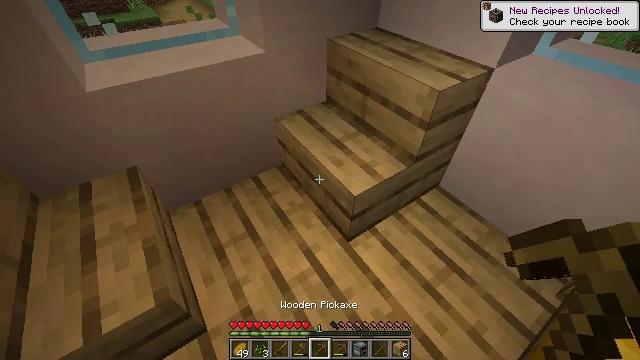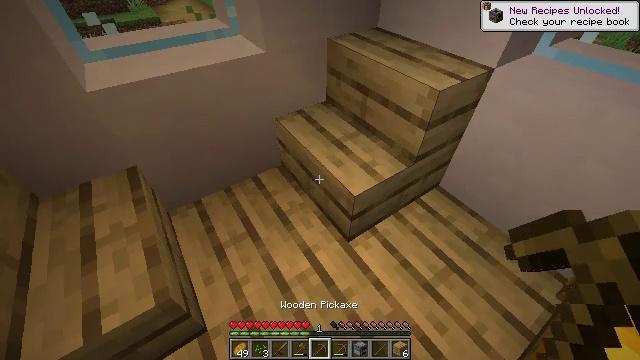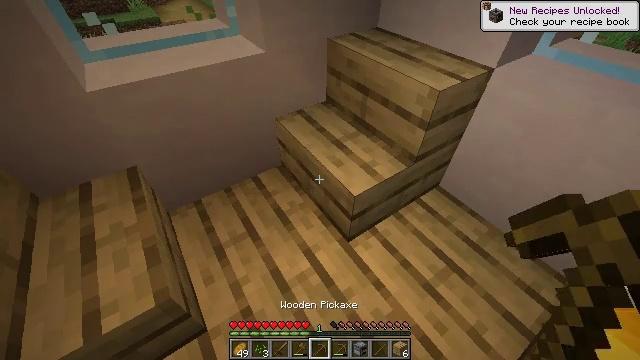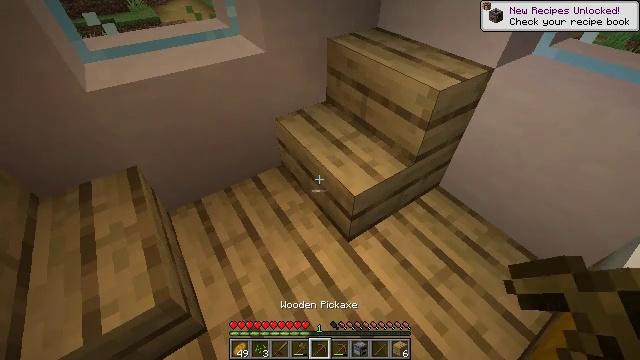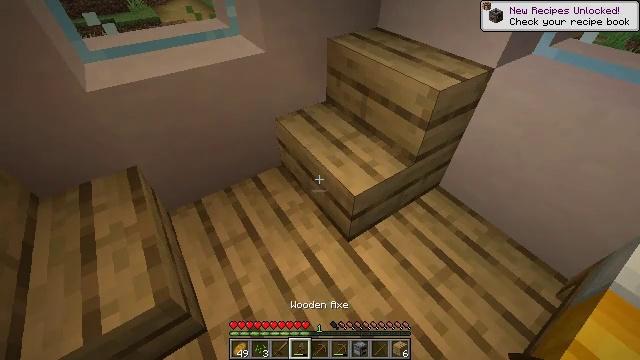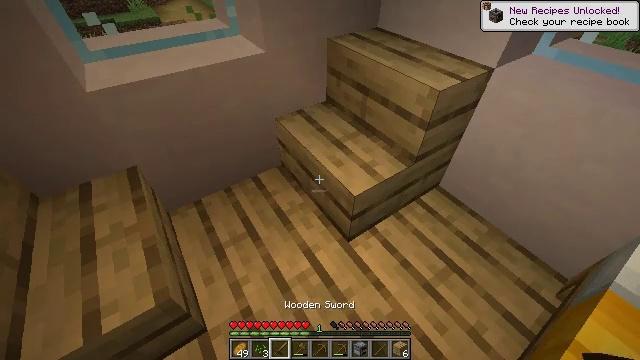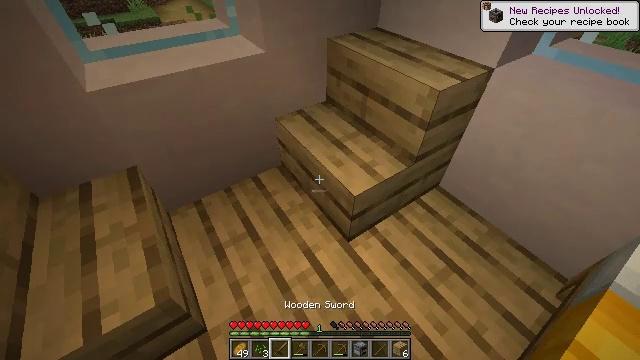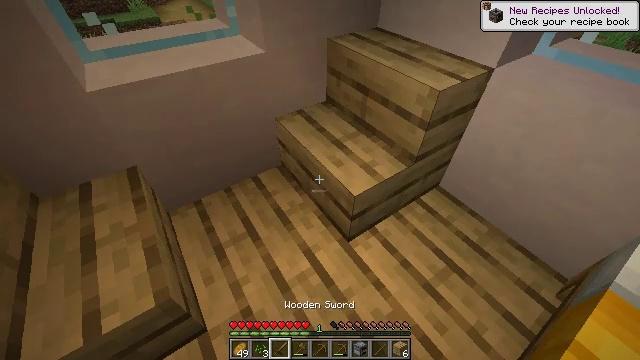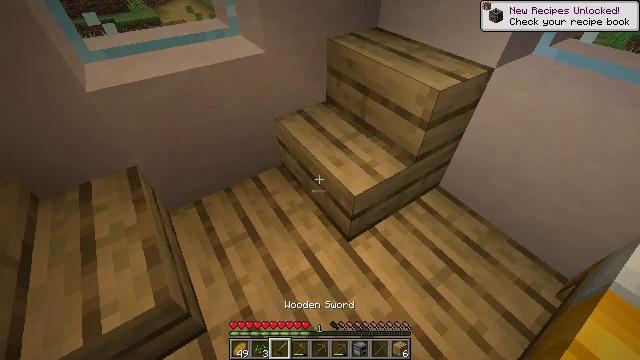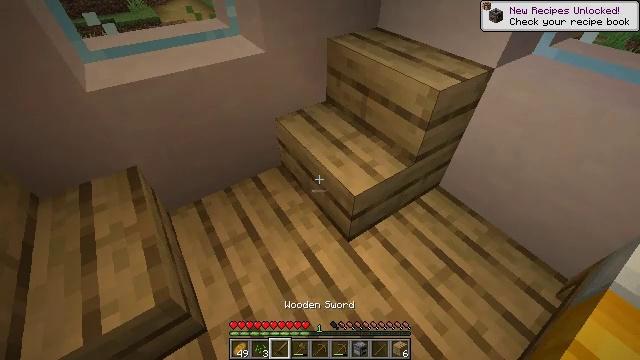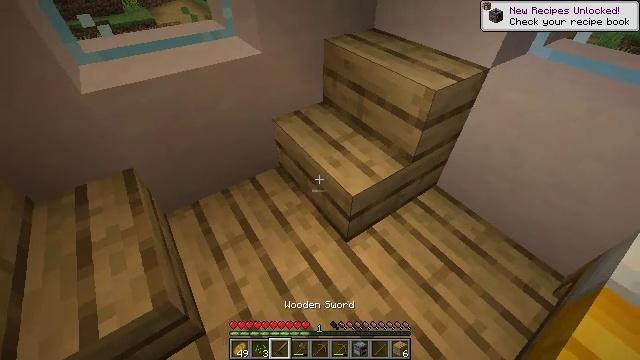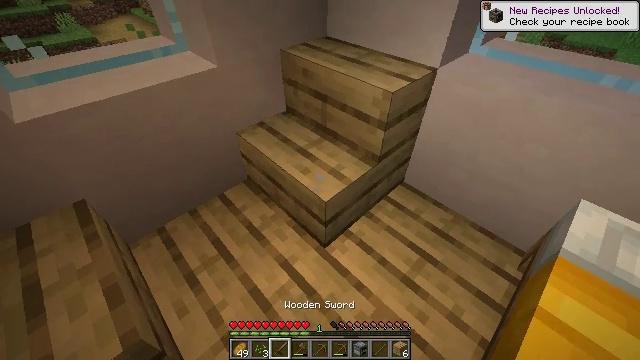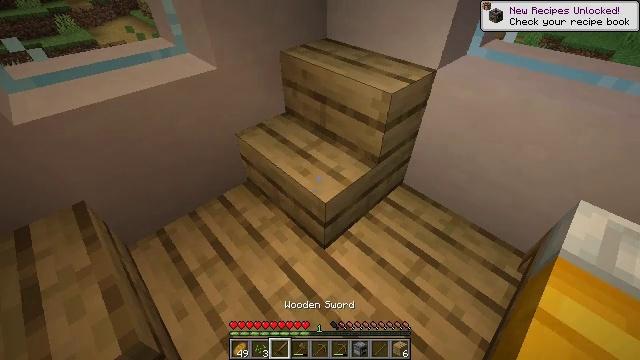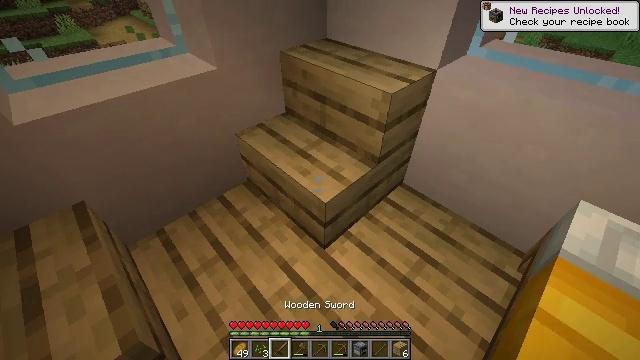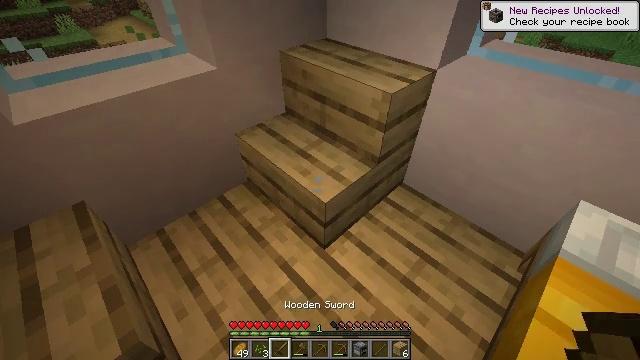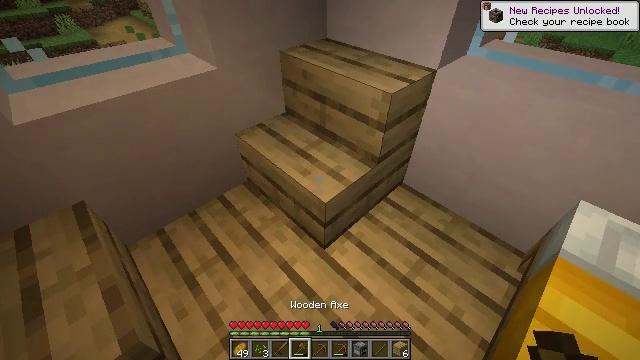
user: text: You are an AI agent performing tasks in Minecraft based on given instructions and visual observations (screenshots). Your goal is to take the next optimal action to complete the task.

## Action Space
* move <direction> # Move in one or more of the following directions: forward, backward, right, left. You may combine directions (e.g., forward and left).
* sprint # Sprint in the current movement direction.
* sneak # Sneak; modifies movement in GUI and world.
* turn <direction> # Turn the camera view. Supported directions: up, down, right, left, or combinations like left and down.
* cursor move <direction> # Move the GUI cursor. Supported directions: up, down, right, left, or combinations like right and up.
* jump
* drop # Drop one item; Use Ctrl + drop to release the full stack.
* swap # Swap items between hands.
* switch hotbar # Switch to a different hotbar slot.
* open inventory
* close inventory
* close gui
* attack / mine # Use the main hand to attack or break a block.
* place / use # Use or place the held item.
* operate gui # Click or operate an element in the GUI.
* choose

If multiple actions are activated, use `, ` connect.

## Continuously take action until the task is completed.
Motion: motion action
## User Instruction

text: Break the oak stairs.
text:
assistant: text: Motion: no_op
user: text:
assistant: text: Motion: no_op
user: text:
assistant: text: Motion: no_op
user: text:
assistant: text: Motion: no_op
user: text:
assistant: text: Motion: no_op
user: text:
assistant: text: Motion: no_op
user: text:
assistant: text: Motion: no_op
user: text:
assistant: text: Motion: no_op
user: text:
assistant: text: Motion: no_op
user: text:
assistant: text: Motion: no_op
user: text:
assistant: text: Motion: turn right and up
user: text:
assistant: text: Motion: no_op
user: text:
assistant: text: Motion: no_op
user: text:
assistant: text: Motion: no_op
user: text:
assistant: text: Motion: no_op
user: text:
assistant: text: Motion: no_op
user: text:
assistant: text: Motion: no_op
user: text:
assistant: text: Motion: no_op
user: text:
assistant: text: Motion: no_op
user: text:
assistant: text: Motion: attack / mine
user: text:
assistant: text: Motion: attack / mine
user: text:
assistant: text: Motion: attack / mine
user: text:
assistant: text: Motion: attack / mine
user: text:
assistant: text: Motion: attack / mine
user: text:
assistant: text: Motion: attack / mine
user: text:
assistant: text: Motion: attack / mine
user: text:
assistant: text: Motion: attack / mine
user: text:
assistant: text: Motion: attack / mine
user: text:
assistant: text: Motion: attack / mine
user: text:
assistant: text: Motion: attack / mine